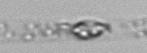
Label: Dactyliosolen_blavyanus